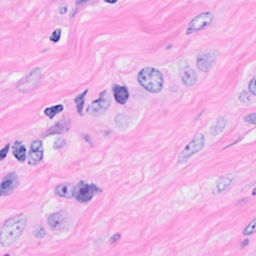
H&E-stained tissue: Breast